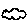
Label: cloud